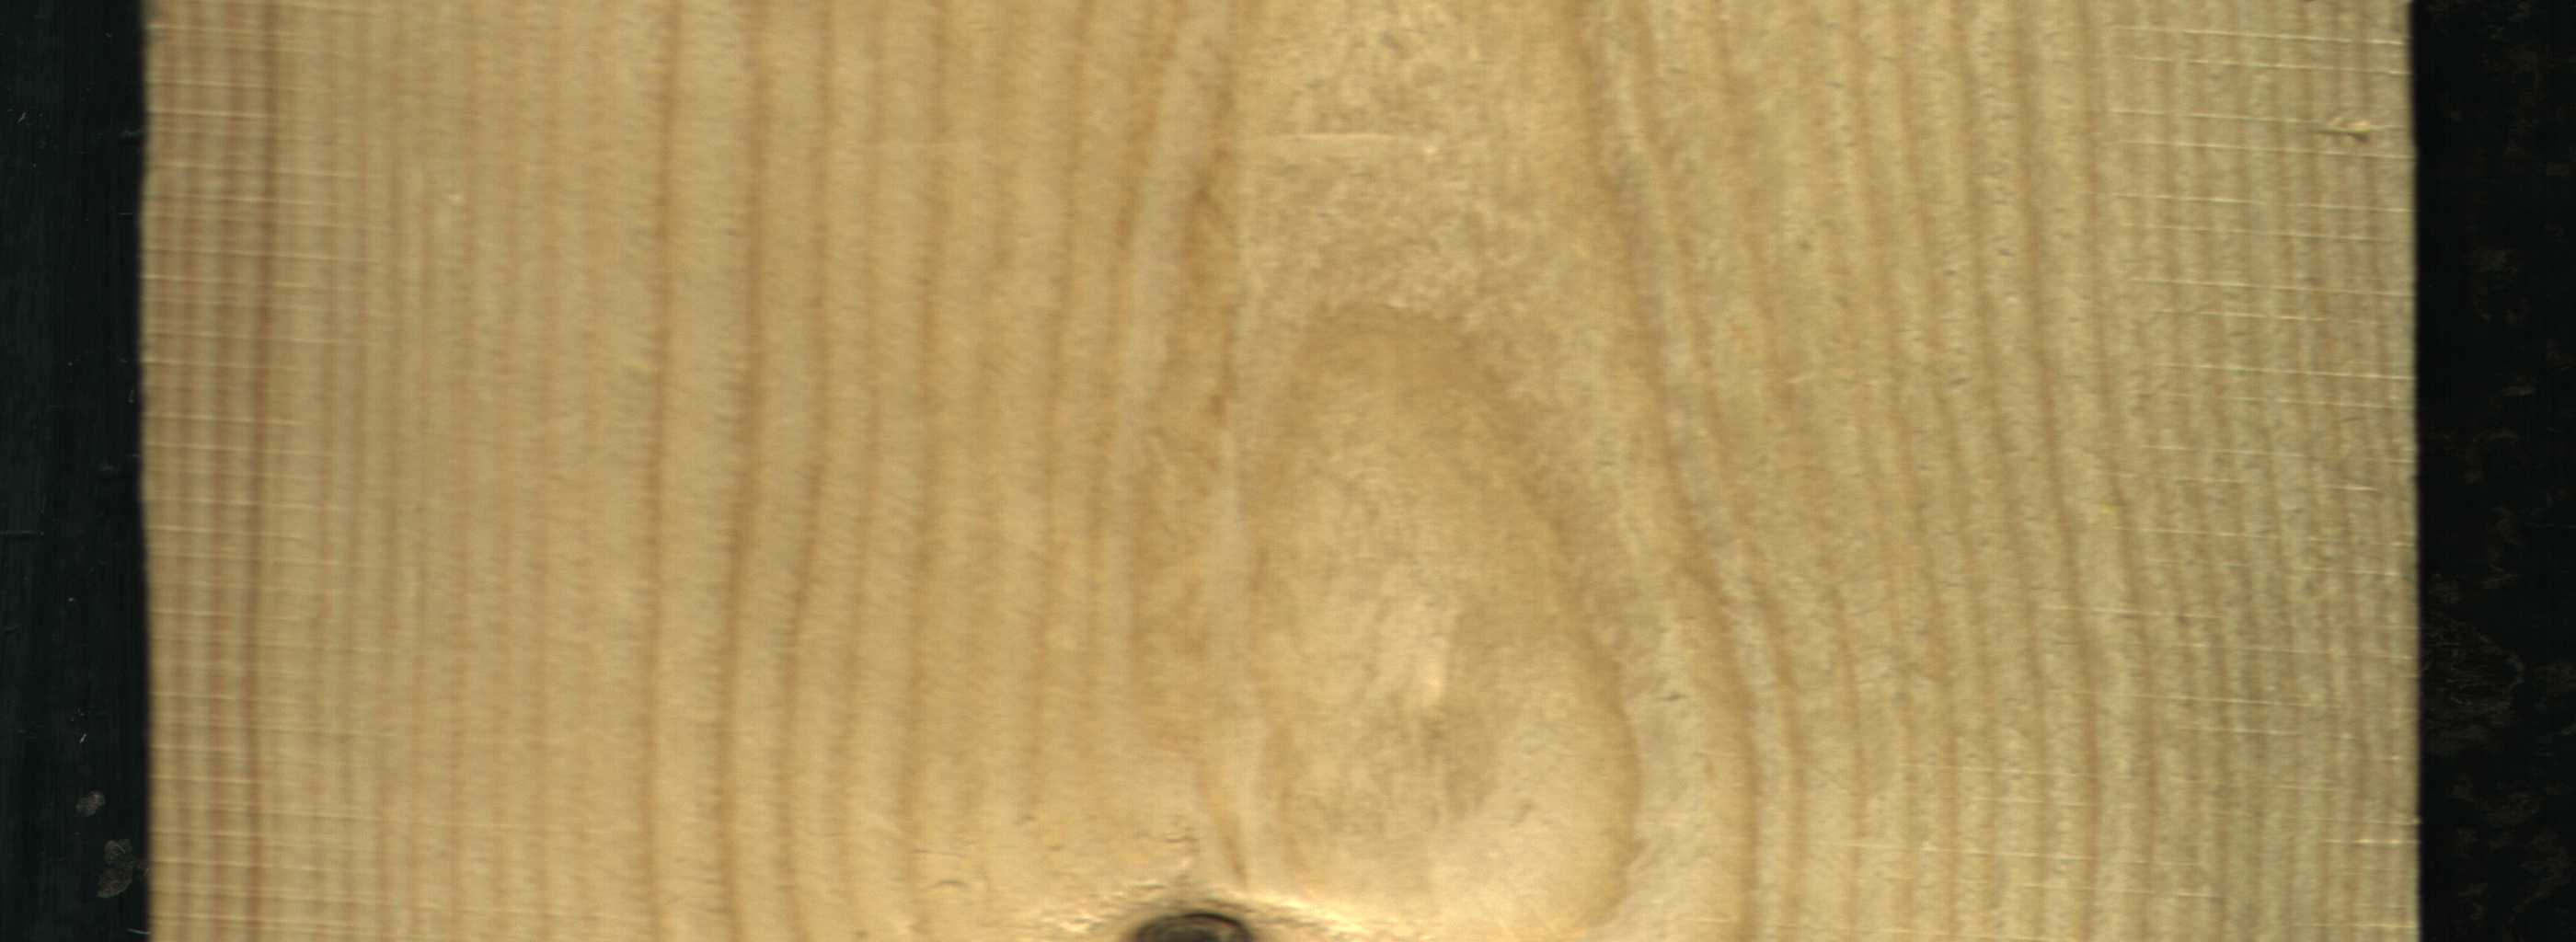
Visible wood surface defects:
Dead_Knot